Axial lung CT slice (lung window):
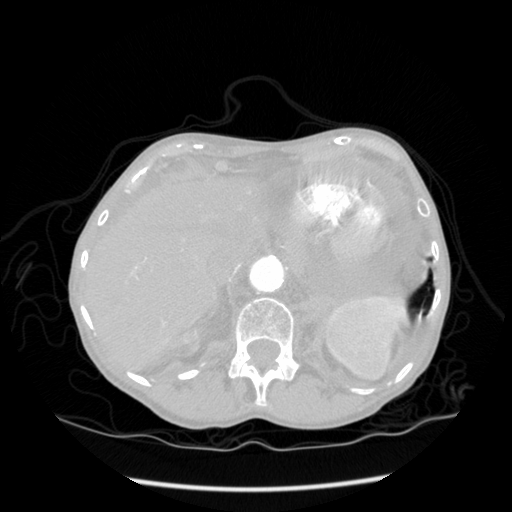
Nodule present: no